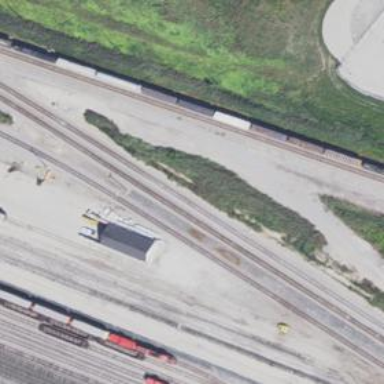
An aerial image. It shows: Abandoned railway yard is depicted.